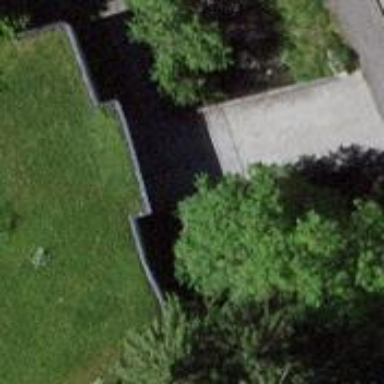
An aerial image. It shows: Retaining wall.